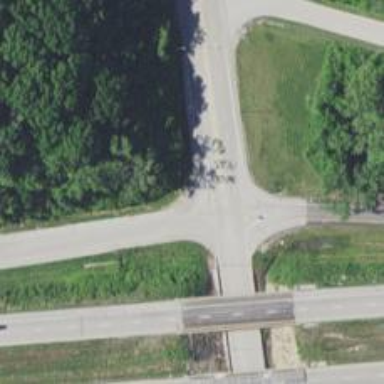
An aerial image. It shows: Secondary link road.